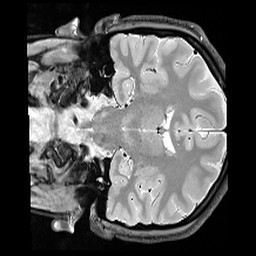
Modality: PDw
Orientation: coronal
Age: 22
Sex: female
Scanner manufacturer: siemens
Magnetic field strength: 3 T
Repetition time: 6.49 s
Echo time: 0.016 s